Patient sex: M
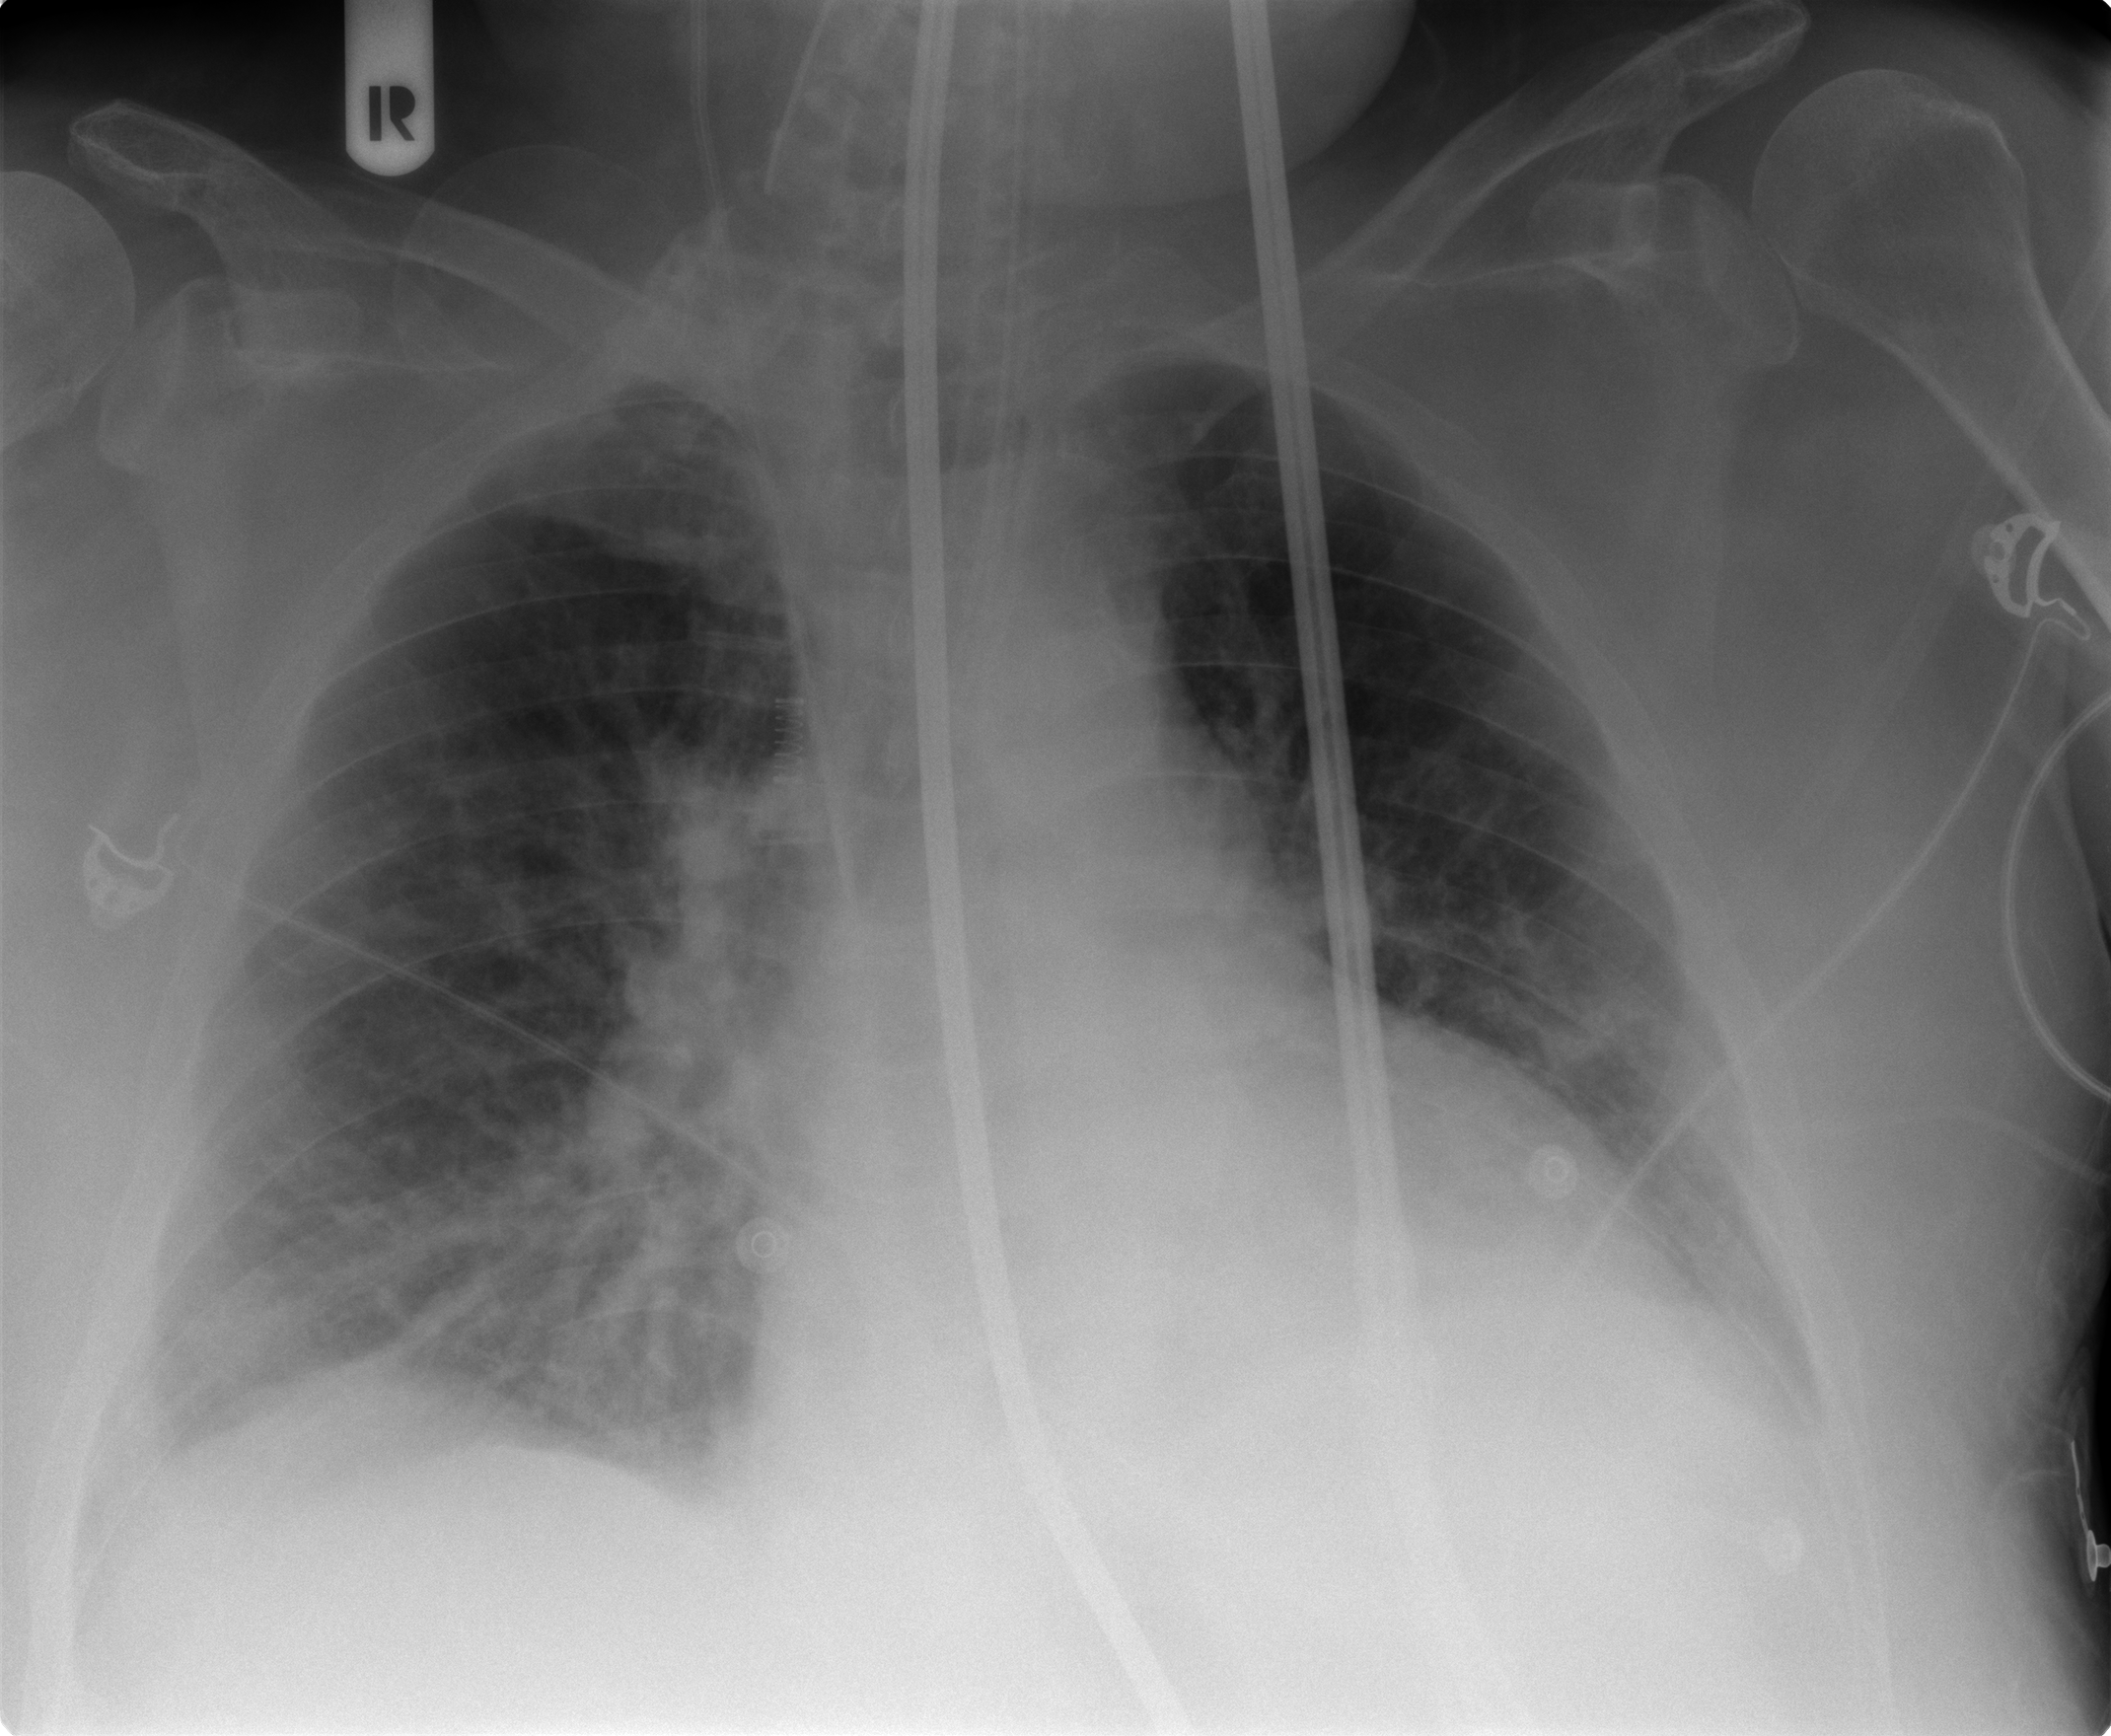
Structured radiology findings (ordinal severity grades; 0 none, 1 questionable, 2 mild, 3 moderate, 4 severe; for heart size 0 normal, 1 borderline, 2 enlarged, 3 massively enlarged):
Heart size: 0
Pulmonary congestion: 3
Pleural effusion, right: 1
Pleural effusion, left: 1
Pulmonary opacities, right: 2
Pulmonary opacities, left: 2
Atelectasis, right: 2
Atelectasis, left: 2